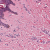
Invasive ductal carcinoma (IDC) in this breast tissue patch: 0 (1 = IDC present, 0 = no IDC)